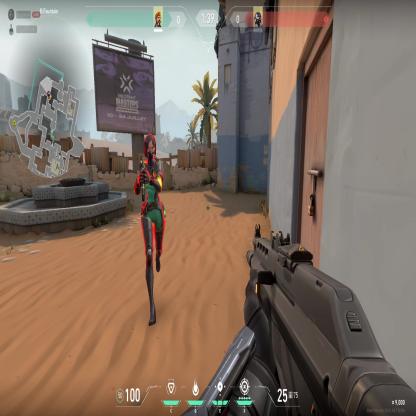
Label: enemy